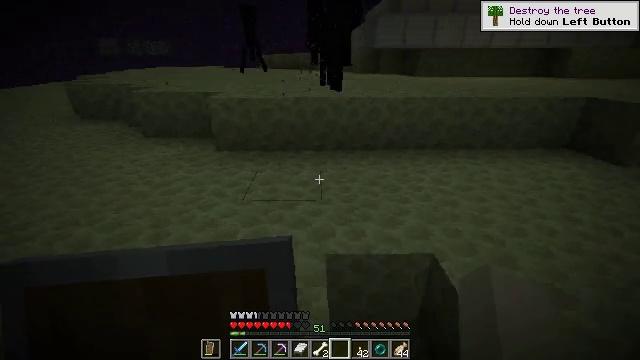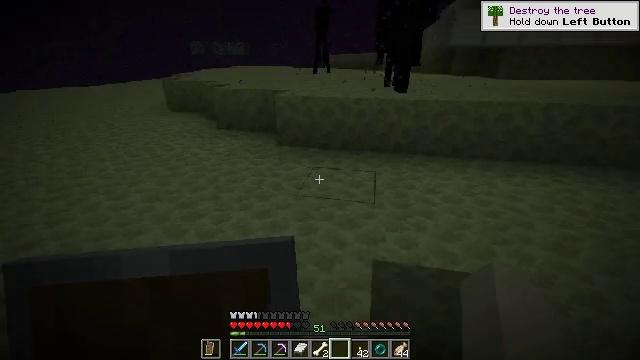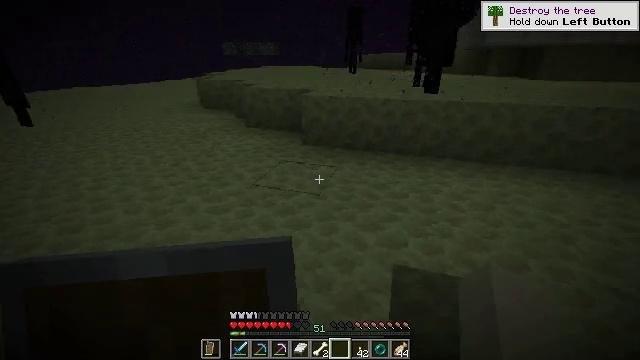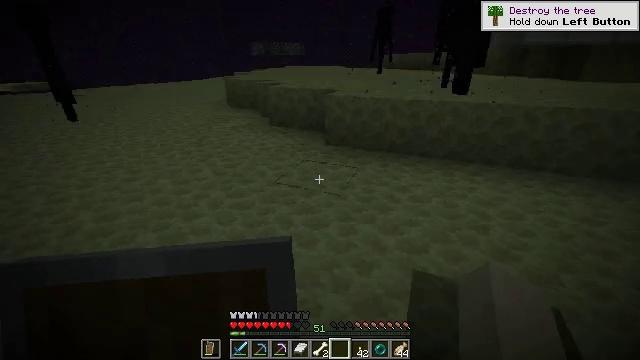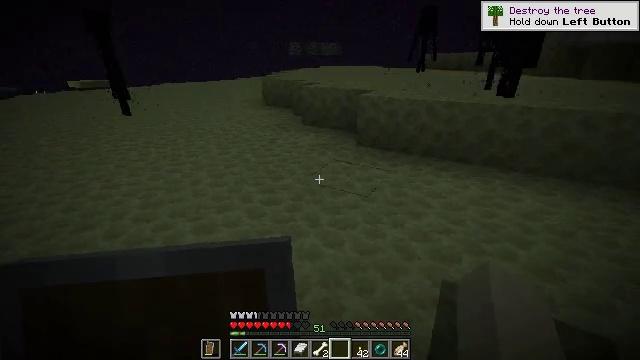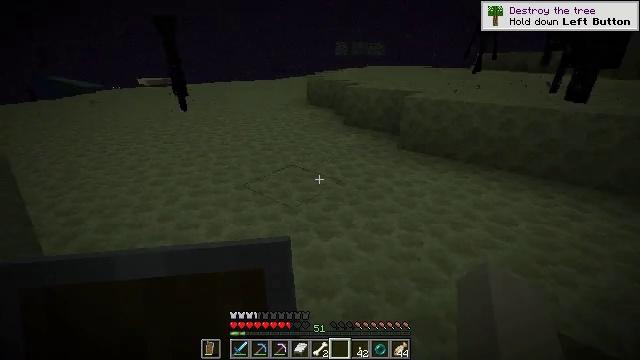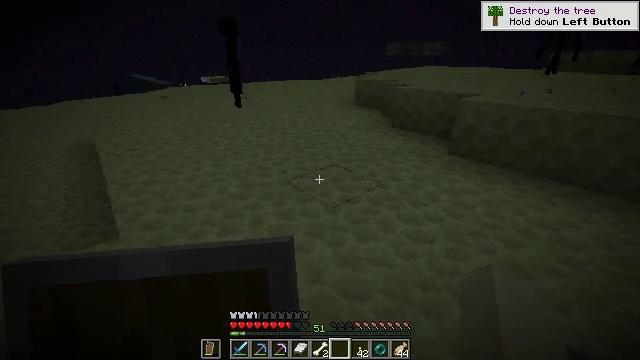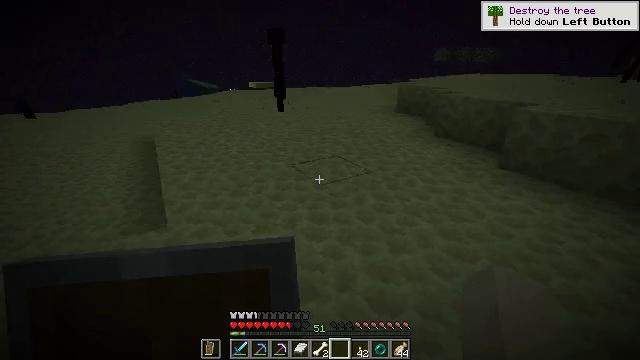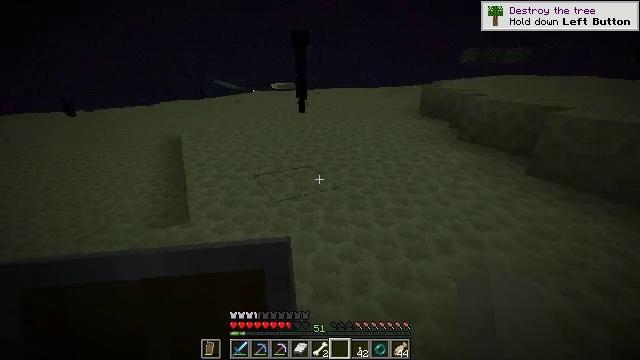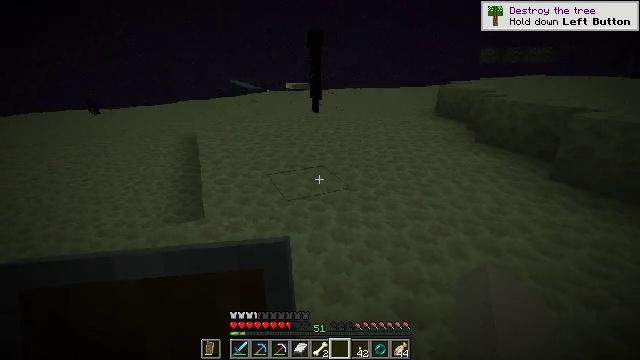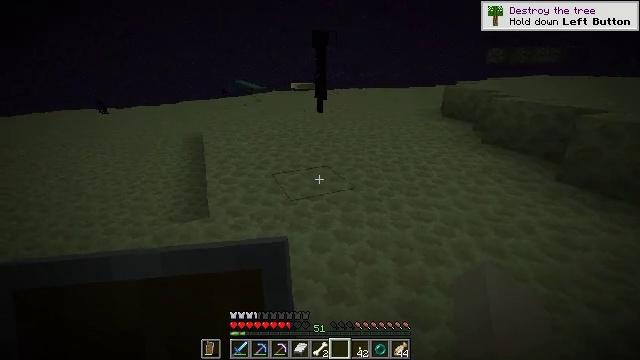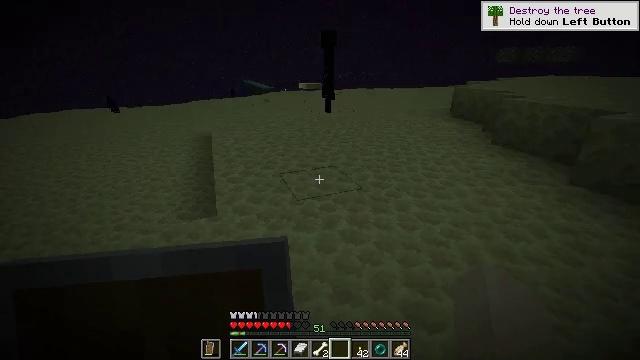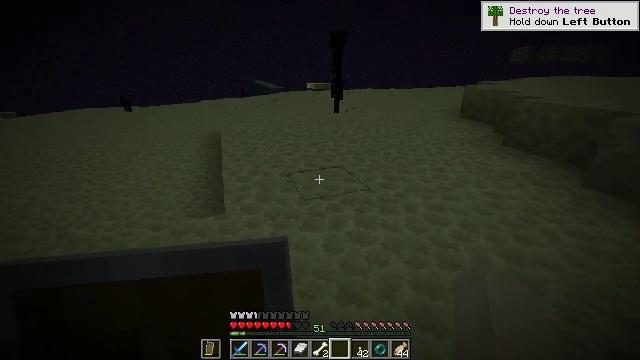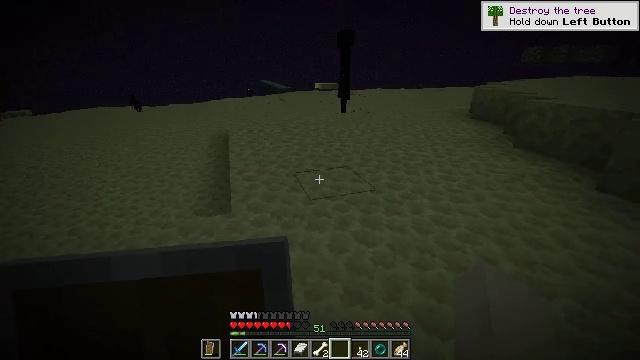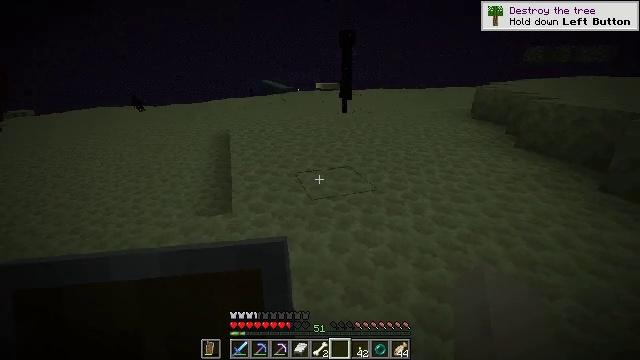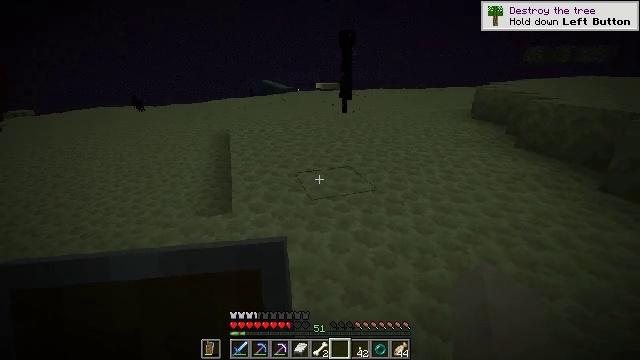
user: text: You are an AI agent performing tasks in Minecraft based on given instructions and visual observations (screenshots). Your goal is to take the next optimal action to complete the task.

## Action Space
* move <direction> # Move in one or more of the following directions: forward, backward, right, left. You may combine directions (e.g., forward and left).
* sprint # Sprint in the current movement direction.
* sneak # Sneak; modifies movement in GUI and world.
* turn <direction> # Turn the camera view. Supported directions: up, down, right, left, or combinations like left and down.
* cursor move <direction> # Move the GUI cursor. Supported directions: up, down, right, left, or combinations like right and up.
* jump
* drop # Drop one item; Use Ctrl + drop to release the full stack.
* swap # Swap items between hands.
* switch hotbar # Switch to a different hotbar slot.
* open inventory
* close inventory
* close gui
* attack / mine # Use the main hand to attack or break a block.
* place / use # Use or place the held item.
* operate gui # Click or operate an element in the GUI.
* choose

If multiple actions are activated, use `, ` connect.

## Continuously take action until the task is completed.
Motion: motion action
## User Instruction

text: Attack the end stone bricks to collect them.
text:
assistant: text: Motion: turn left
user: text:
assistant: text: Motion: turn left
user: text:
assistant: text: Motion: turn left
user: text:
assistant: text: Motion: turn left
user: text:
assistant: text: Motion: turn left
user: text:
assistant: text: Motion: turn left
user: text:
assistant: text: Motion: turn left and up
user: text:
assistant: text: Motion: turn left
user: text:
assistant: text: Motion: turn left
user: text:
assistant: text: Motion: turn left
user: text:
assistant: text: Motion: turn left
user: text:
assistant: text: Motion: turn left
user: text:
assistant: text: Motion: turn left
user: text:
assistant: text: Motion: no_op
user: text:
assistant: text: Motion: no_op
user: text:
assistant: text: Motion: no_op
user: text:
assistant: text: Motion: move forward
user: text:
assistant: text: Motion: move forward
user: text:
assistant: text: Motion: move forward, turn right
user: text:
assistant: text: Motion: turn right
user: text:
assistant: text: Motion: turn right
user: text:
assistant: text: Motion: turn right
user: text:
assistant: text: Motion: turn right
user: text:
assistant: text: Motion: move forward, turn right
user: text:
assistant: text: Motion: move forward, turn right and up
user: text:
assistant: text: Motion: move forward, turn right and up
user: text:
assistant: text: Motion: move forward, turn right
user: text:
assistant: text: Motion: move forward, turn right
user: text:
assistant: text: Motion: move forward, turn right
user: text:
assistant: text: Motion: move forward